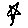
Label: star